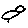
Label: bird